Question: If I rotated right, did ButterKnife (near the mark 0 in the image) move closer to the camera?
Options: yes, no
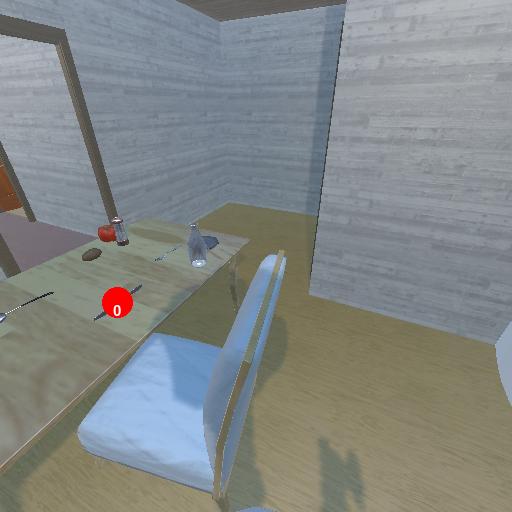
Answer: yes